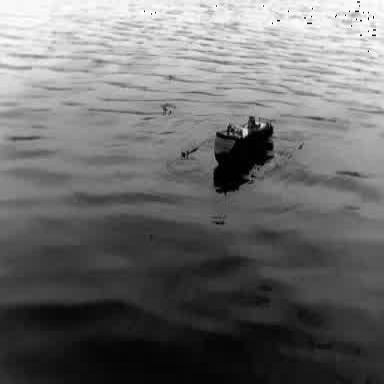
There is a container_ship in the infrared image.